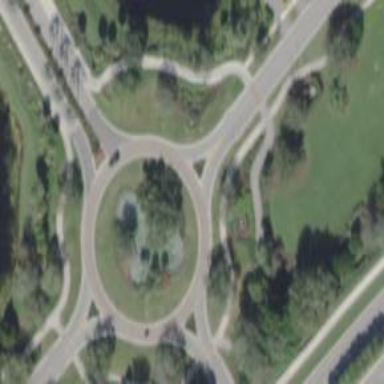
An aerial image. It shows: Roundabout on residential road.